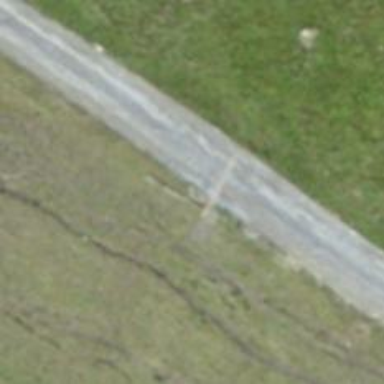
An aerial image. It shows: Intermediate downhill track with grade2 surface.